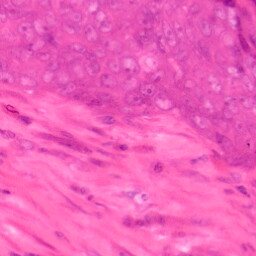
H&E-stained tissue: Colon